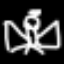
Label: angel